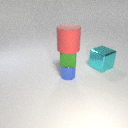
large cyan metal cube behind small blue metal cylinder